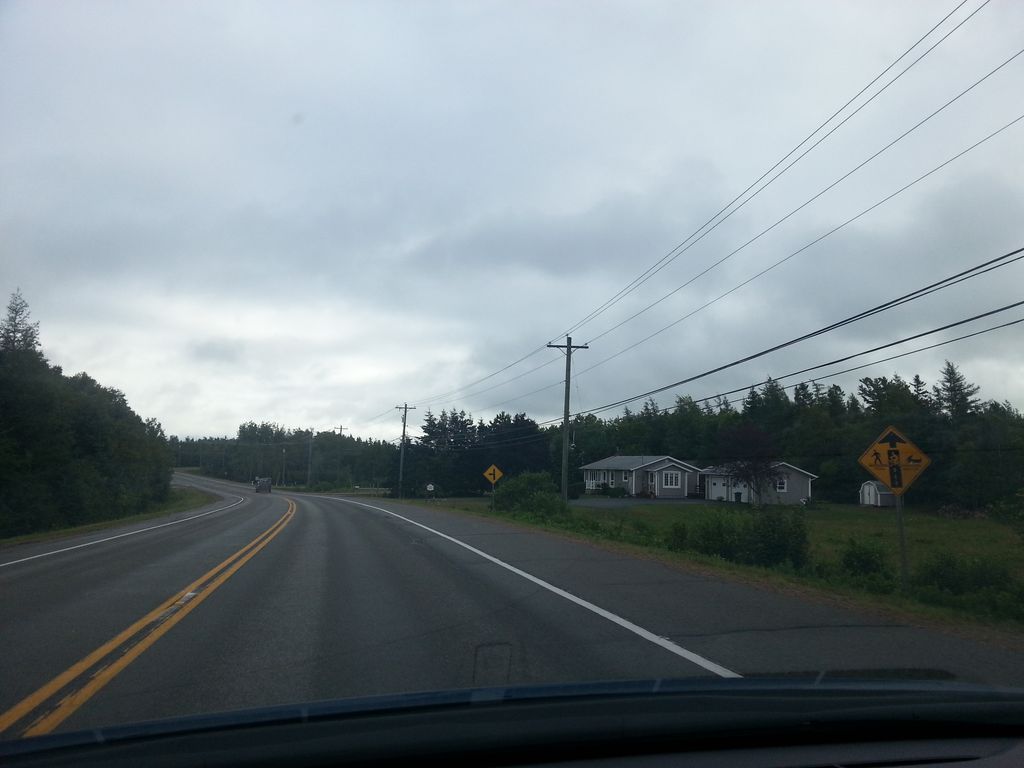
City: charlottetown